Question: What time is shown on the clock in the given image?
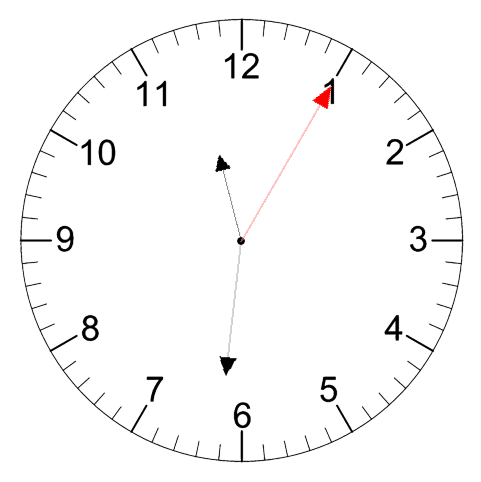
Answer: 11:31:05